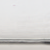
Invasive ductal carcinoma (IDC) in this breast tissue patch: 0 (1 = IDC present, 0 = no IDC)